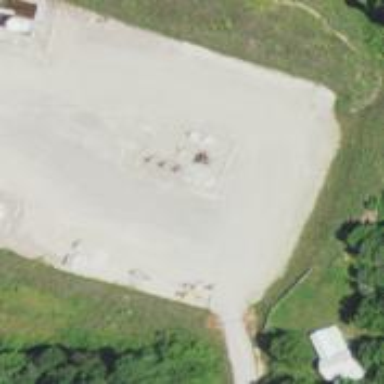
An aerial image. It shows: Petroleum well.